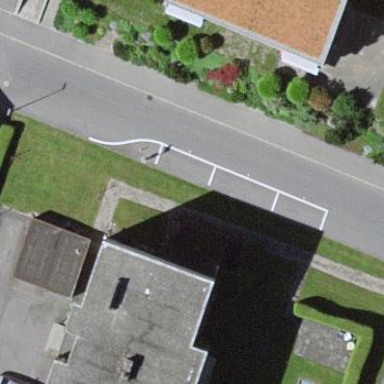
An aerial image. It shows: Asphalt parking lane.